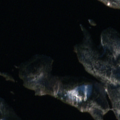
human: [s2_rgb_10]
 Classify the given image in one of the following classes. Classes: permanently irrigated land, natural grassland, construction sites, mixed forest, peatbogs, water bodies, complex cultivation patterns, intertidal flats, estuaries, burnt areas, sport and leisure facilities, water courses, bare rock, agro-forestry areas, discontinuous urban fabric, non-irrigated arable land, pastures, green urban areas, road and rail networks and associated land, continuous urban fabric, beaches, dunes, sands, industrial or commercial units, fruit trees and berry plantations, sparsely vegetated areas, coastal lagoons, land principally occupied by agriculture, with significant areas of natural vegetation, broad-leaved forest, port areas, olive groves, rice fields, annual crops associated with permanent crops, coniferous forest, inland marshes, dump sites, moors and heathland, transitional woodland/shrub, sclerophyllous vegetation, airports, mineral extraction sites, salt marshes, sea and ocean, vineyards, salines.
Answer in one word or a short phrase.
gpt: coniferous forest, mixed forest, water bodies